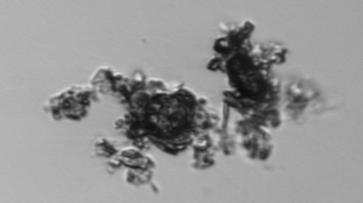
Label: Thalassiosira_TAG_external_detritus